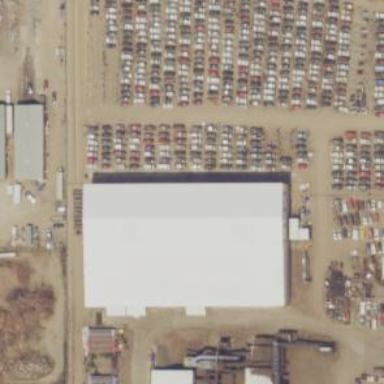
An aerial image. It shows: Scrap yard located in industrial area.